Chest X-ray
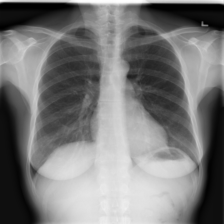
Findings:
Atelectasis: negative
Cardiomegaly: negative
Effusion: negative
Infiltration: negative
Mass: negative
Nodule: negative
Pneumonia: negative
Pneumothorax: negative
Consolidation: negative
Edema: negative
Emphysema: negative
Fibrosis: negative
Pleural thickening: negative
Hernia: negative